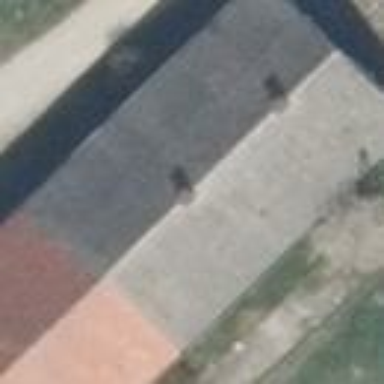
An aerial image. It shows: Rural barn.